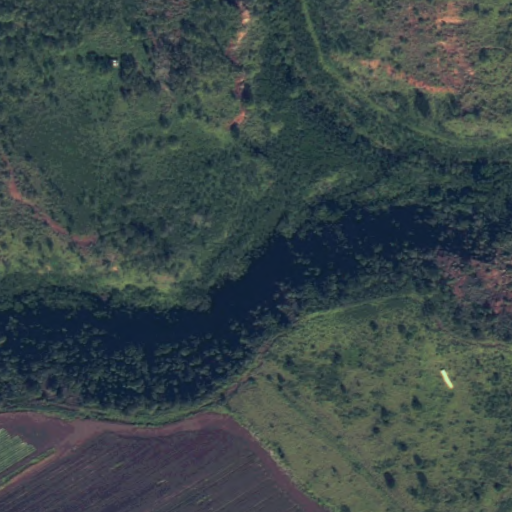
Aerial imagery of valley in Hawaii named ‘Ēkahanui Gulch containing only unknown